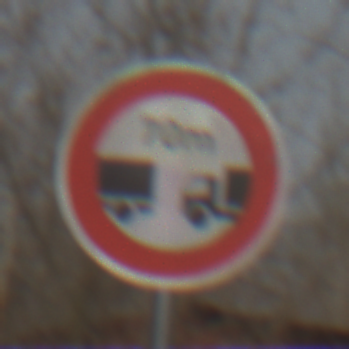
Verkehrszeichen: VerbotUnterschreitenMindestabstand
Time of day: MorningAfternoon
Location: Outdoor (Nature)
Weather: PartlyCloudy
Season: Winter
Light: Natural